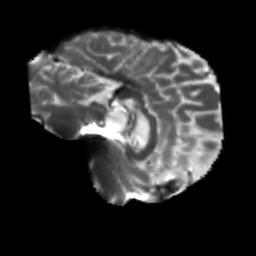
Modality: T2w
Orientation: sagittal
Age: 47
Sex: male
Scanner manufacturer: siemens
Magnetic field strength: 3 T
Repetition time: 5.25 s
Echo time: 0.08 s